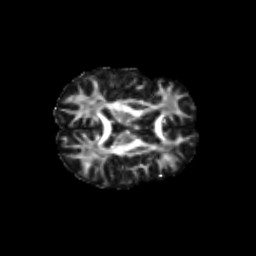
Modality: FA
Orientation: axial
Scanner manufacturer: siemens
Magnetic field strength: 3 T
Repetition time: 9.2 s
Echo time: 0.084 s